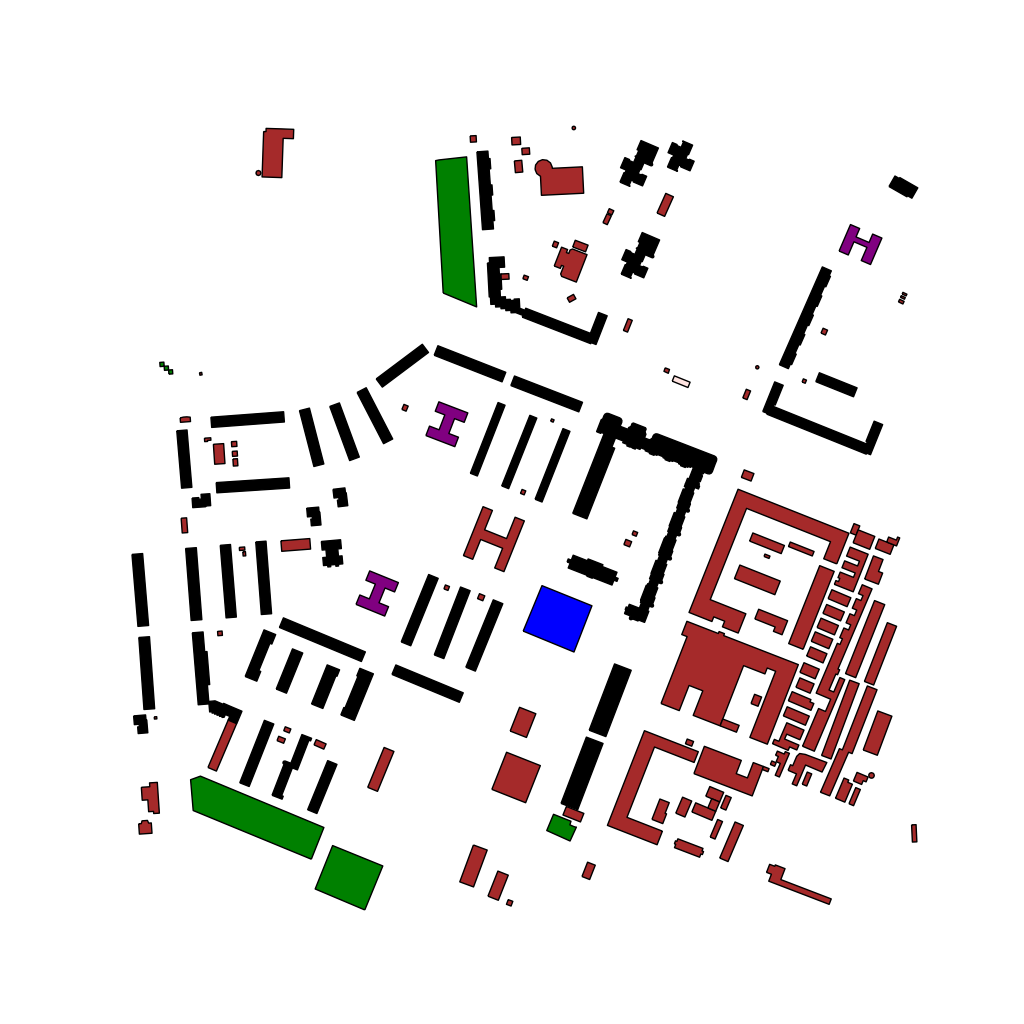
Tags: overhead vector_map, business, industrial, recreation, residential, special, modern, soviet, high_rise, individual_rise, low_rise, medium_rise, density_2, Building, Facility, Gas, Kinder, Park, Sportpl, 1.0 km²